Aerial crown-view tile of a tropical tree (Barro Colorado Island, Panama), acquired 20250715:
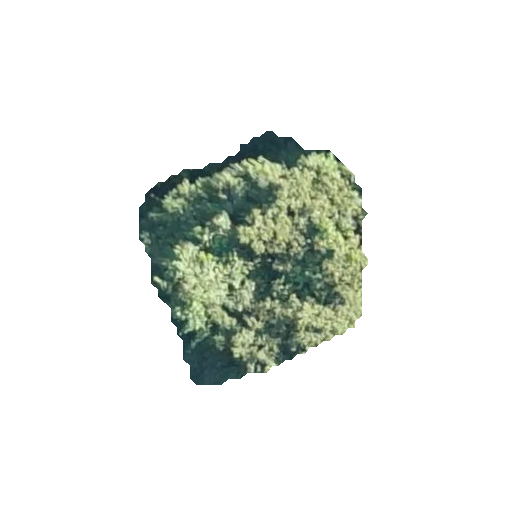
Species: Apeiba membranacea
GBIF accepted scientific name: Apeiba membranacea
Crown area: 61.415 m²